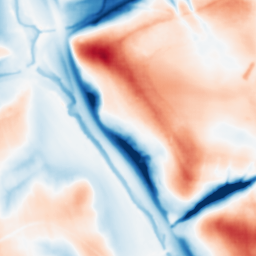
Category: multiscale
Decomposition family: dog
Decomposition parameters: sigma_low: 1
sigma_high: 20
Upsampling method: sinc_hamming
Upsampling parameters: scale: 4
kernel_size: 8
Upsampling scale: 4